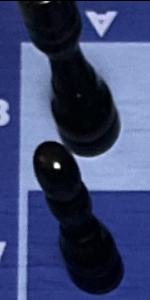
Label: Pawn_Black